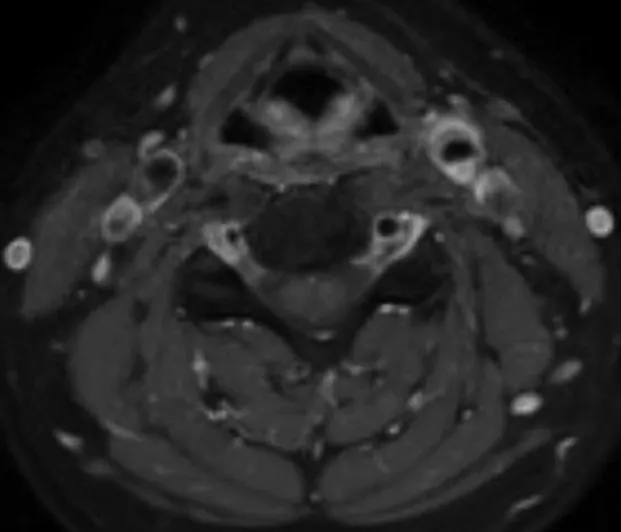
Magnetic resonance imaging at diagnosis.
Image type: radiology (mri)